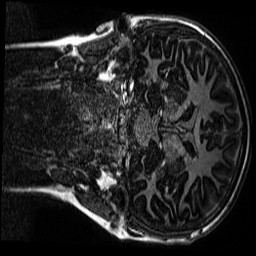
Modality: MP2RAGE
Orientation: coronal
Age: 11
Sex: female
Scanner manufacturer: siemens
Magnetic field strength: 3 T
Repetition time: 4 s
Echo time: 0.00299 s